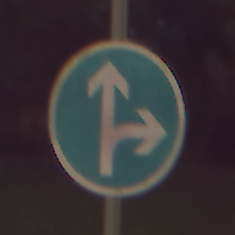
Verkehrszeichen: VorgeschriebeneFahrtrichtungGeradeausOderRechts
Umgebung: Outdoor, Suburban
Tageszeit: Night
Wetter: Clear
Licht: Artificial
Jahreszeit: NotSpecified
Kontrast: MediumContrast